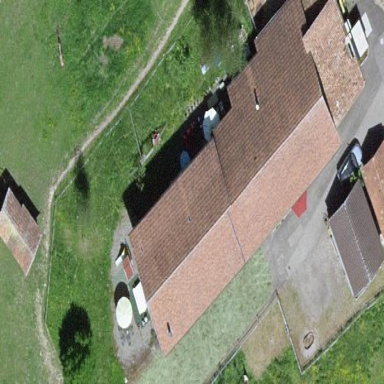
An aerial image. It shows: Farmyard area.